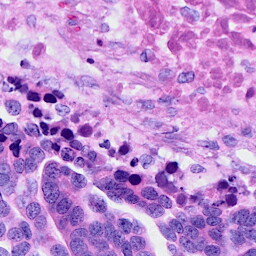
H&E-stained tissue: Ovarian